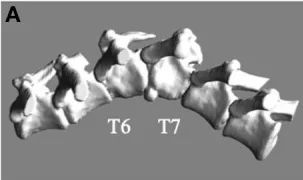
Design of the custom-made titanium implants. (A) The deformed vertebrae were realigned to a suitable anatomical relationship using 3D modeling software.
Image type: radiology (ct)